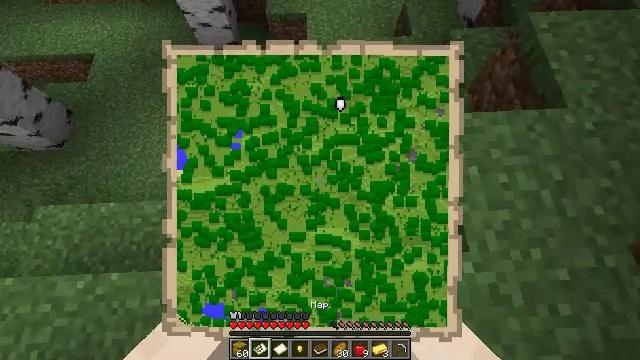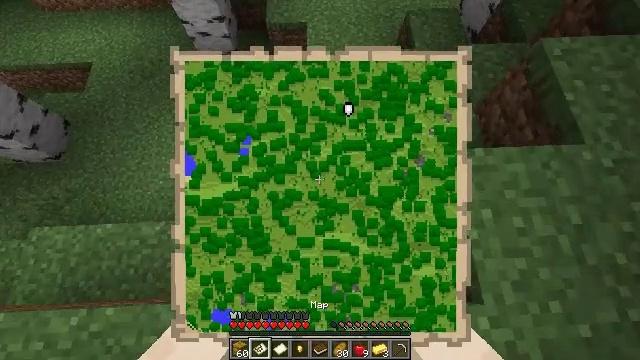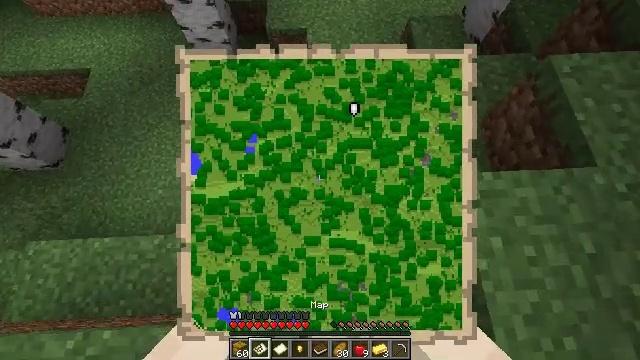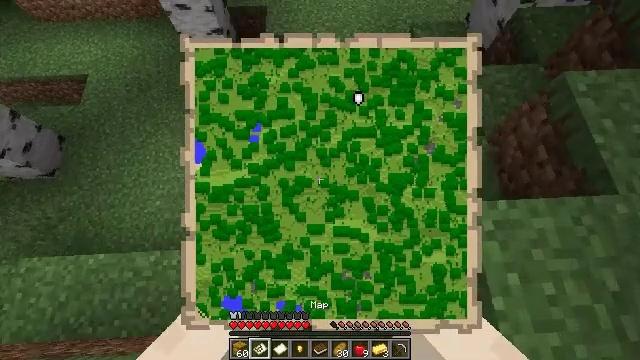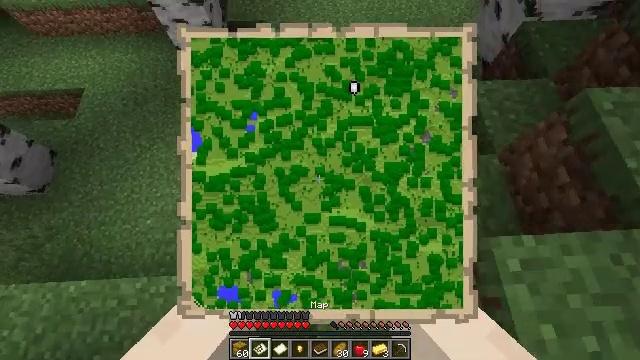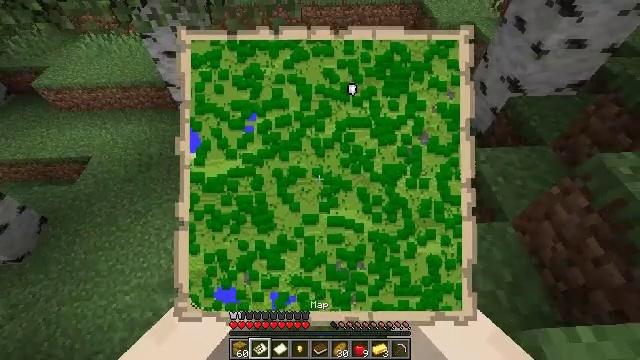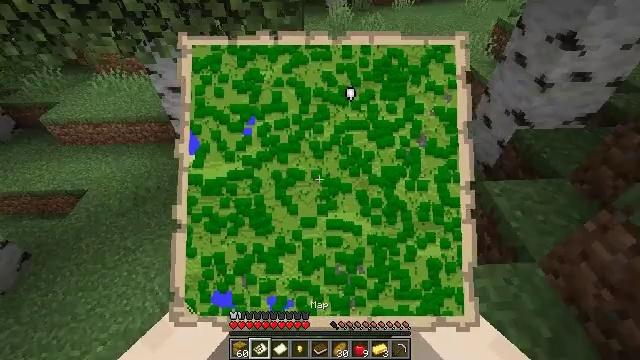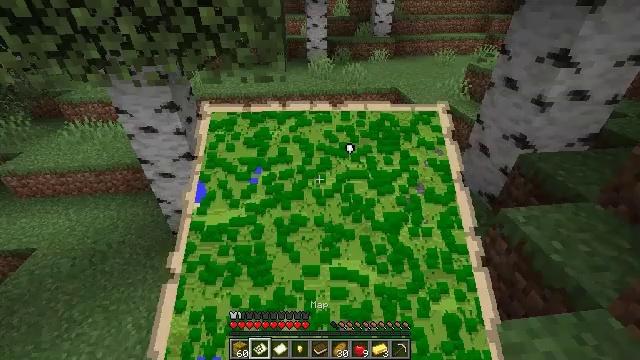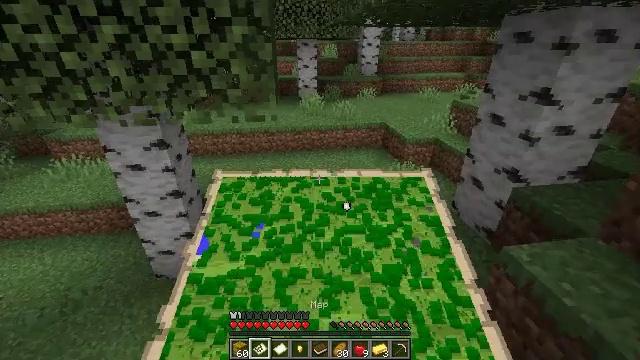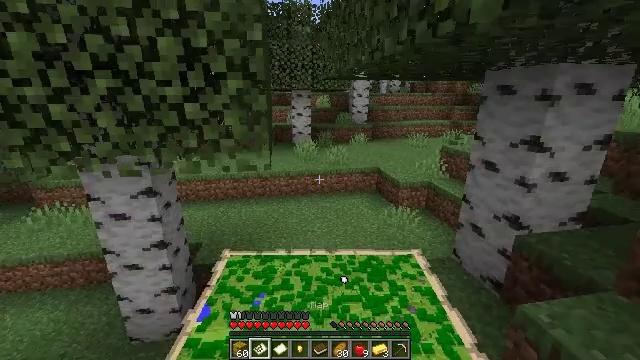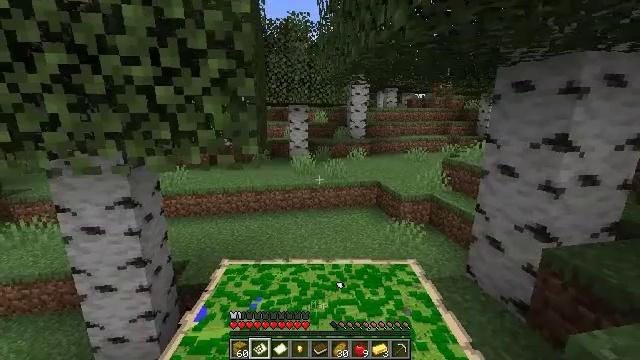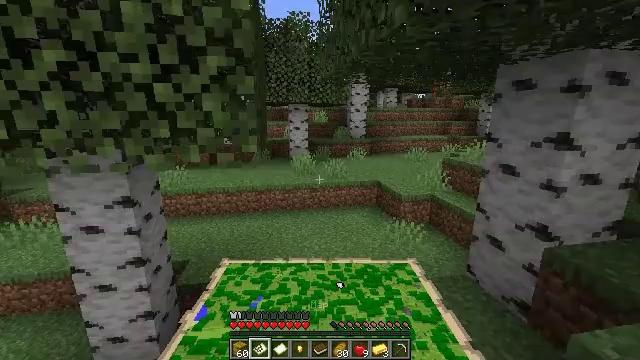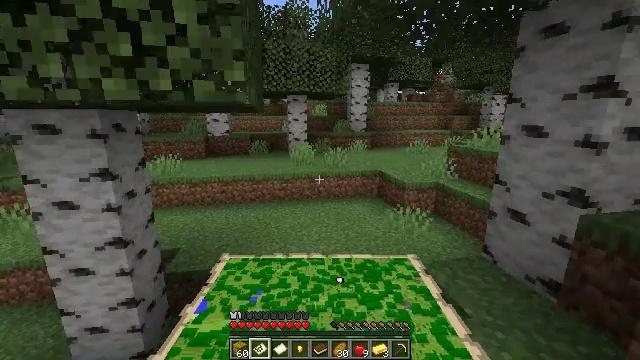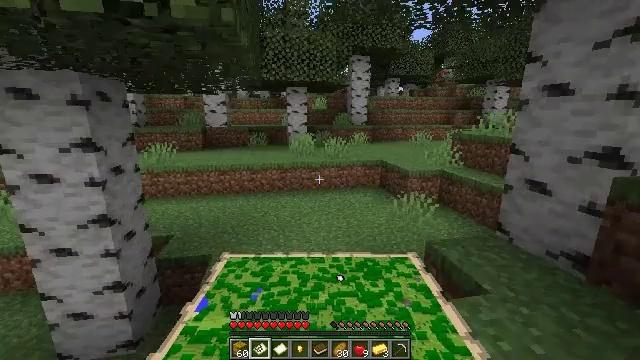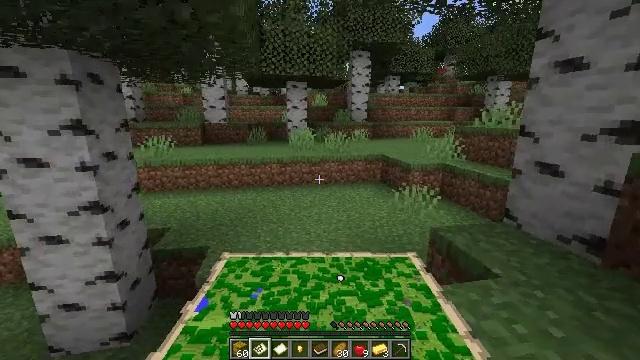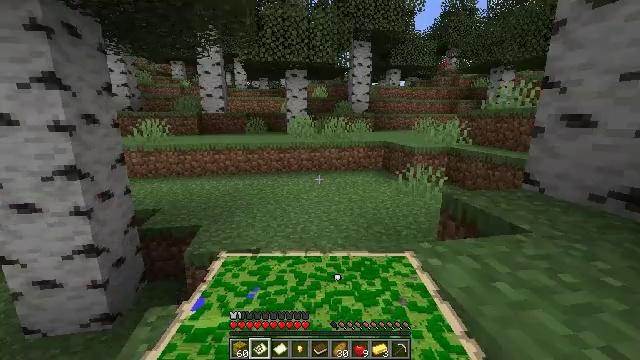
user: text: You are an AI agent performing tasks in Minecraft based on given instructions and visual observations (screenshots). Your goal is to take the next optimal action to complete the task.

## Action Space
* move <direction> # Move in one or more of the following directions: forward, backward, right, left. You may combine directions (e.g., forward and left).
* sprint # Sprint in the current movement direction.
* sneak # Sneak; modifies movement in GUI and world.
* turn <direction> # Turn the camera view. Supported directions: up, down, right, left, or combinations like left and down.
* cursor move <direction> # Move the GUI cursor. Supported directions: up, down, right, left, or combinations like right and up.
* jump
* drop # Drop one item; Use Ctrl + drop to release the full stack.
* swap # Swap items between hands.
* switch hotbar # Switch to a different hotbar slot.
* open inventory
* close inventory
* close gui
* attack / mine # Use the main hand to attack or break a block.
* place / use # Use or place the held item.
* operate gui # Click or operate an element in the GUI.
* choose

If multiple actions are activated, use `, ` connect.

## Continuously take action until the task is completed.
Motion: motion action
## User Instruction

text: Drop a filled map.
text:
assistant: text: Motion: move forward
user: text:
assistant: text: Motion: move forward
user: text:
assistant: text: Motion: move forward
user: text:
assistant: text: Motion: move forward, turn up
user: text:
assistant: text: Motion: move forward, turn up
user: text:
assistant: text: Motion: move forward, turn up
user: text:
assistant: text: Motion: move forward, turn right and up
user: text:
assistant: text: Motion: move forward, turn right and up
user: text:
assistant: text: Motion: move forward, turn right and up
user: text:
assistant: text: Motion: move forward, turn up
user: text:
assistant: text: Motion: move forward
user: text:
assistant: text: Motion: move forward
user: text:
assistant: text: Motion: move forward
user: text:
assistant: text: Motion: move forward
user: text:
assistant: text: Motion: move forward
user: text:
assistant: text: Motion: move forward
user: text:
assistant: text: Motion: move forward, turn down
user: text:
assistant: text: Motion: move forward
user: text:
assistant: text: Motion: move forward
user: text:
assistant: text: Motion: move forward
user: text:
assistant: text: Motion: move forward, turn left
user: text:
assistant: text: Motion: move forward, turn left
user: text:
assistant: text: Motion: move forward
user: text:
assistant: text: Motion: move forward, turn left
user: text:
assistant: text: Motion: move forward, turn left and up
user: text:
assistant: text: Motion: turn up
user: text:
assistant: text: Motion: move forward
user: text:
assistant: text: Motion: move forward
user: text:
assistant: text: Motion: no_op
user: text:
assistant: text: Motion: no_op